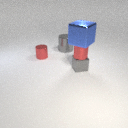
large blue metal cube above small gray metal cube